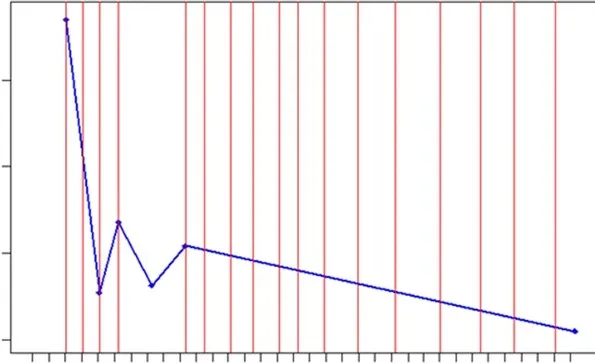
Long-term therapy treatment of density of FcepsilonRI-receptors on basophils in patient 1. Red solid line Omalizumab injections; blue solid line FcepsilonRI-receptor density. Receptor density decreased substantially during treatment with omalizumab over 31 months from 74,051 receptors per cell before start of treatment, to 1,907 receptors per cell.
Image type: pathology (immunostaining)